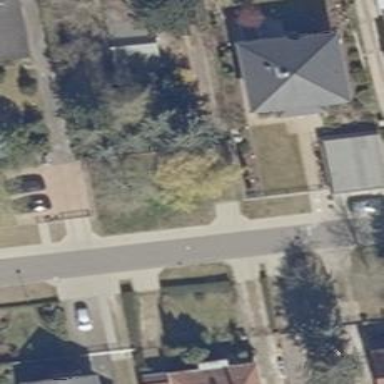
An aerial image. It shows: Residential road with asphalt surface and sidewalk on the left side.